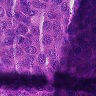
Metastatic tissue present: yes